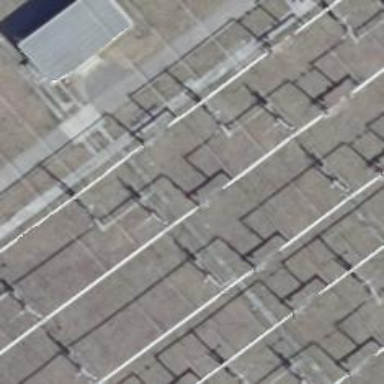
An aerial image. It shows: Power line with 3 cables. It uses busbar.